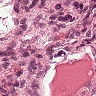
Metastatic tissue present: no